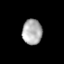
Tissue: lung
Cell type: Others
Senescence score: 0.1754
Nuclear area (px): 492
Mean DAPI intensity: 173.902